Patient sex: F
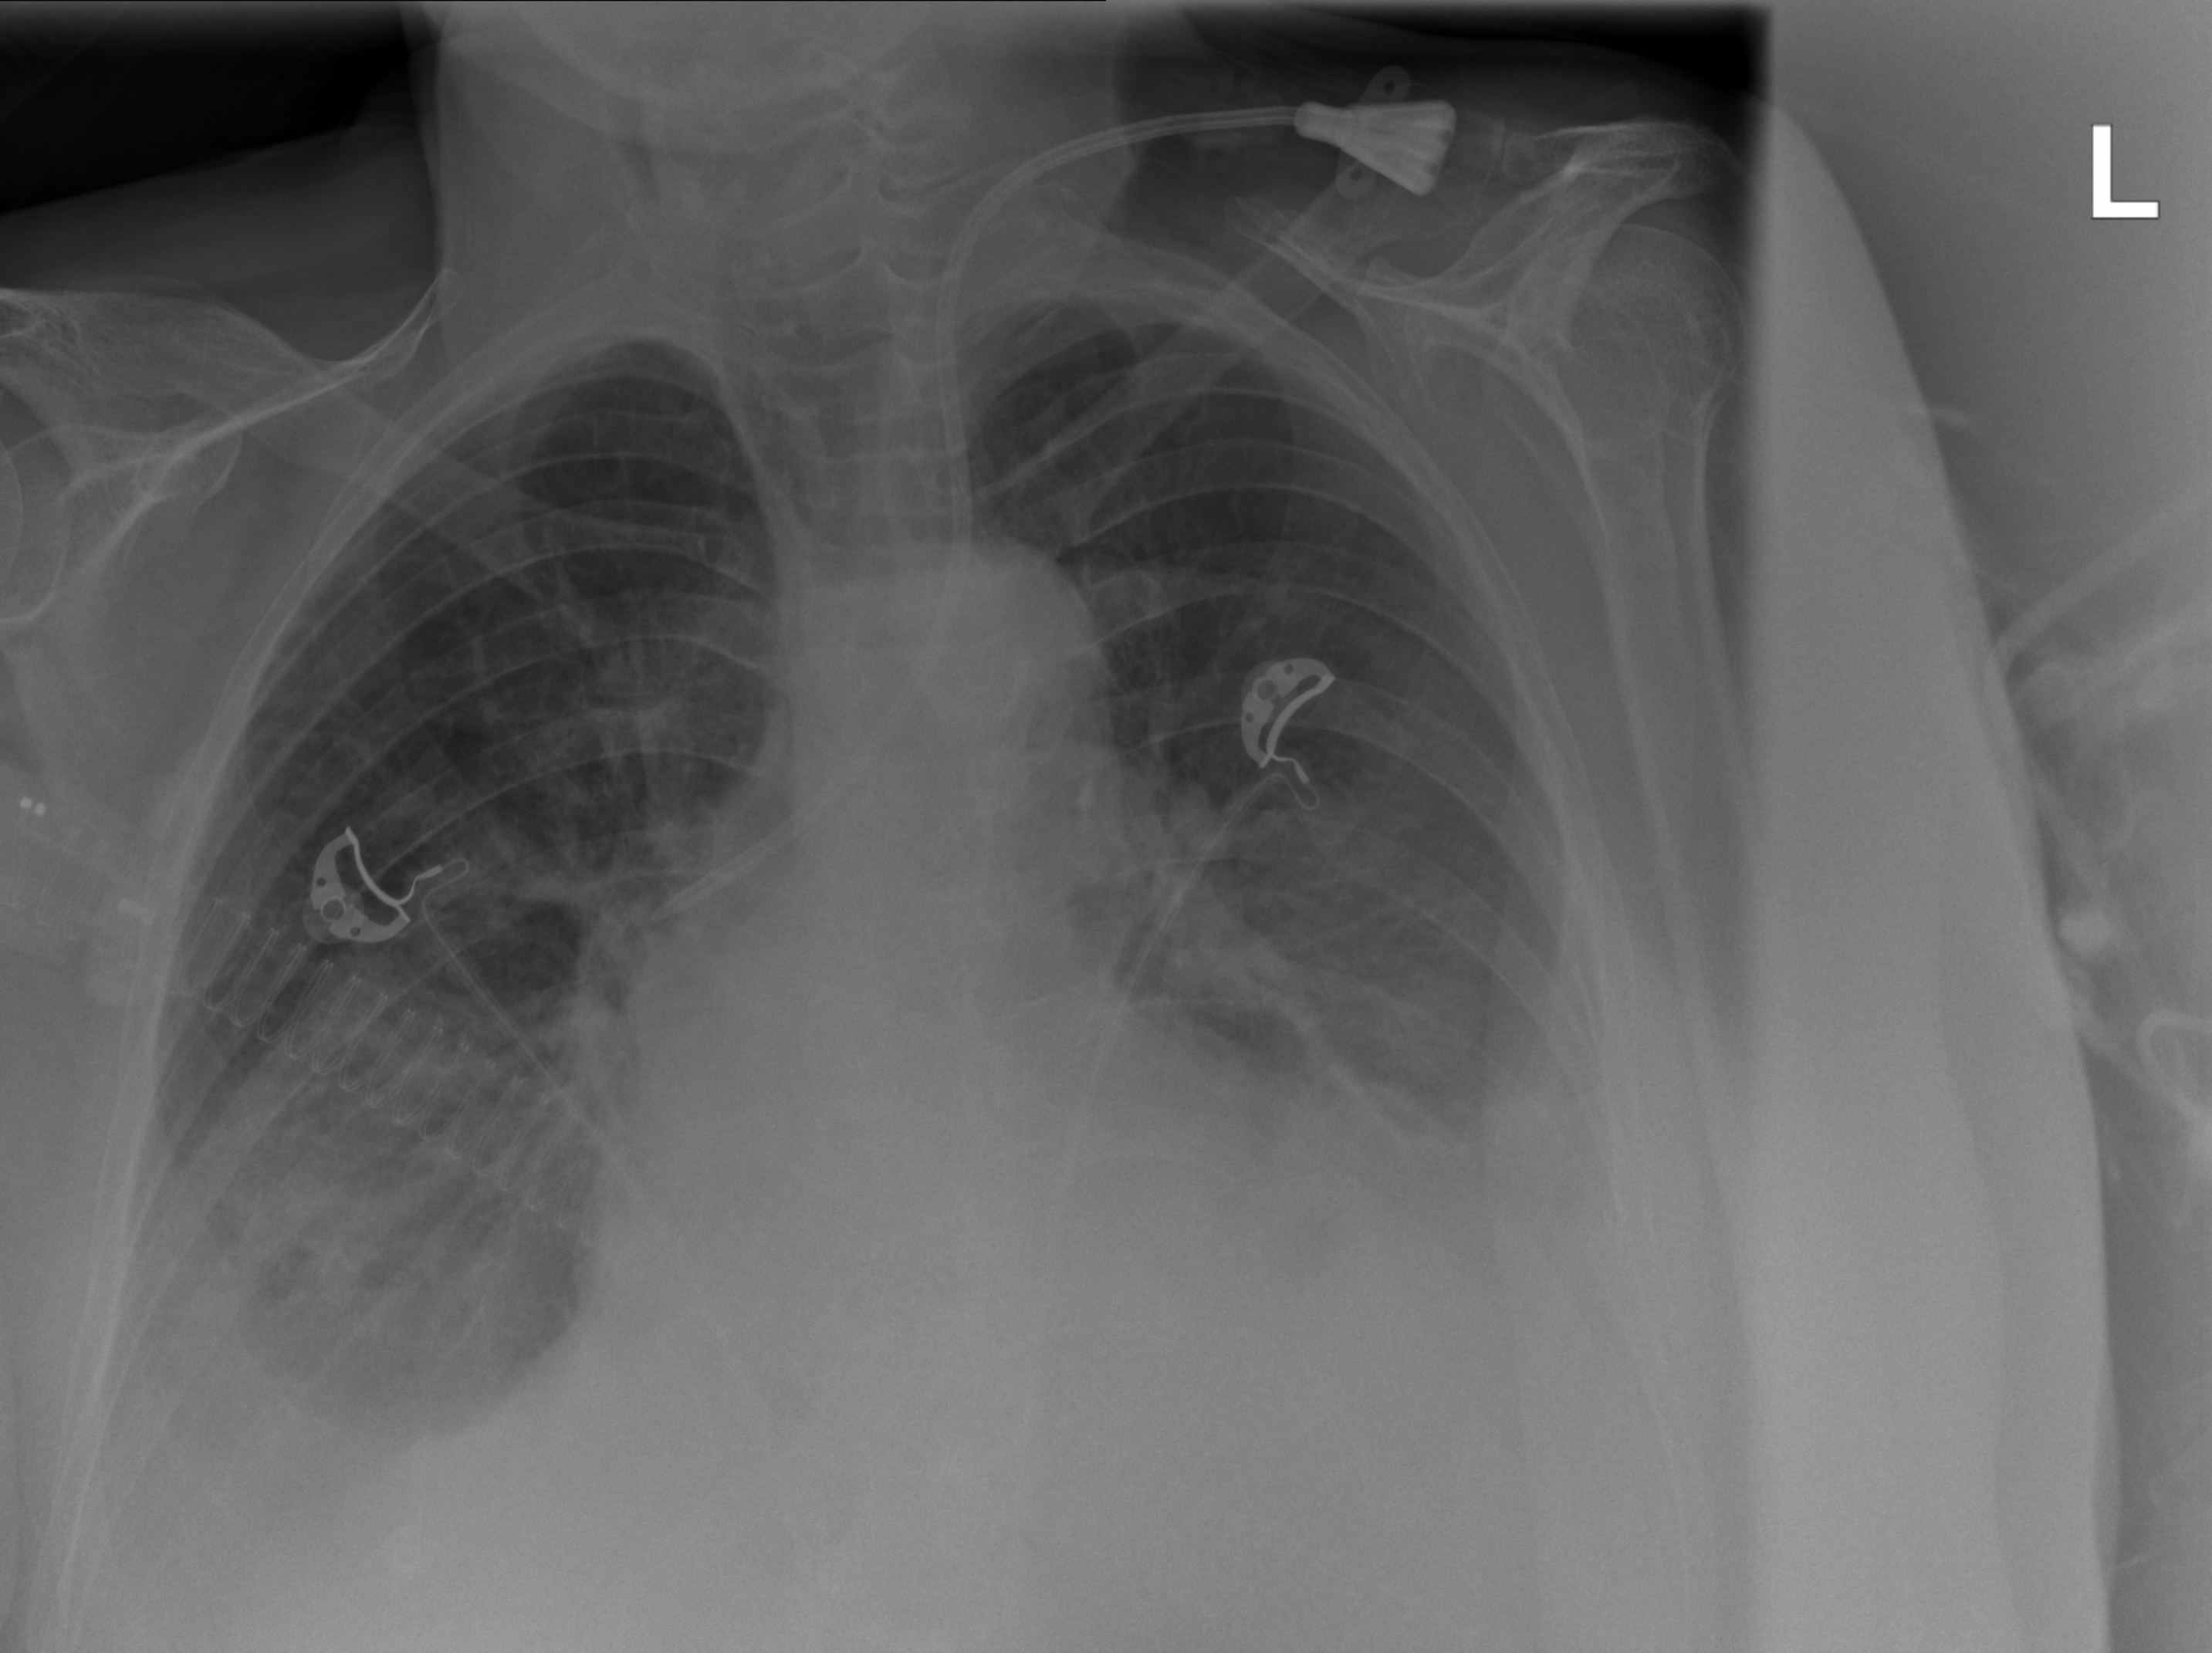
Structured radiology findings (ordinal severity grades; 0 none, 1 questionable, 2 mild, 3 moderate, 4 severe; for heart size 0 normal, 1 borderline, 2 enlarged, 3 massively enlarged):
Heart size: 2
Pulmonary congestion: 2
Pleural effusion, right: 2
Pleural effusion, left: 3
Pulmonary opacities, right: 2
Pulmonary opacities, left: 2
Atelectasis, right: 2
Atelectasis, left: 3